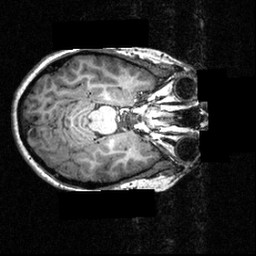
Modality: T1w
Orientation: axial
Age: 26
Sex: female
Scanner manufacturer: siemens
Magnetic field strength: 3.951 T
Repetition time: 1.5 s
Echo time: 0.00335 s